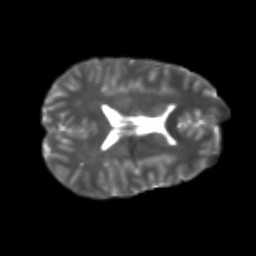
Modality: T2w
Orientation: axial
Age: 20
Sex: male
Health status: healthy
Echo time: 0.074 s